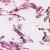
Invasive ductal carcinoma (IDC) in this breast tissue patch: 0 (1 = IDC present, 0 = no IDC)